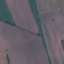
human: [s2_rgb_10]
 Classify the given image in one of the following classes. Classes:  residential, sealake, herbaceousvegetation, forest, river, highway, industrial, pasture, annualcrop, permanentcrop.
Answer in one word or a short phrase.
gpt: AnnualCrop